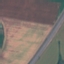
Land use / land cover: Highway